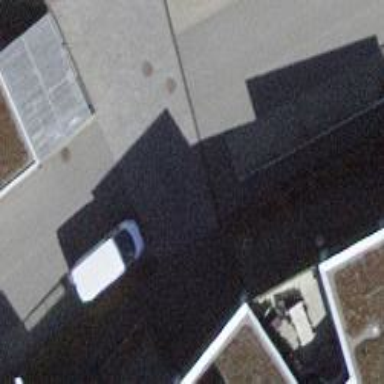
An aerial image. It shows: Sidewalk along the footway.